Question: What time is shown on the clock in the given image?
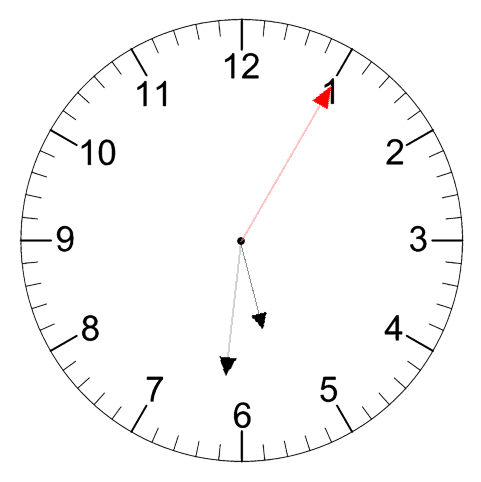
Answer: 05:31:05